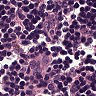
Metastatic tissue present: no